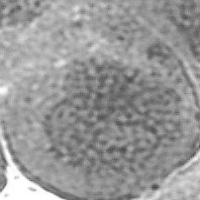
Label: prophase